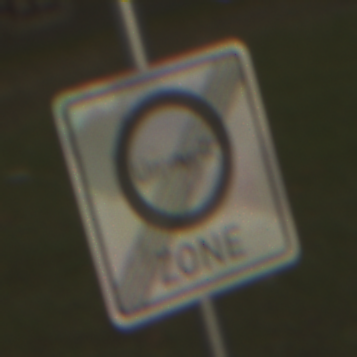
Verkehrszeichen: EndeUmweltzone
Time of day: SunriseSunset
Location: Outdoor (Suburban)
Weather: PartlyCloudy
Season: NotSpecified
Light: Natural